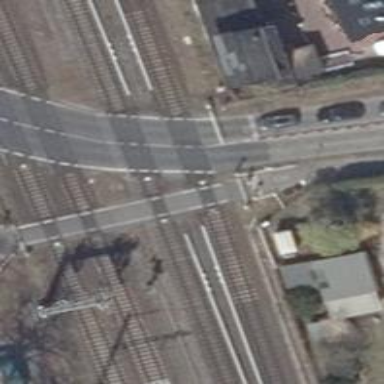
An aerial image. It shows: Railway crossing with lights and saltire markings.